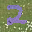
Label: 2